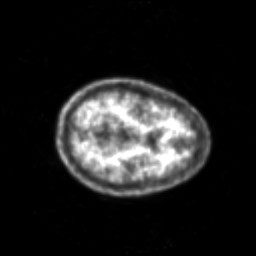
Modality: PET
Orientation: axial
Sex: female
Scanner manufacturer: siemens